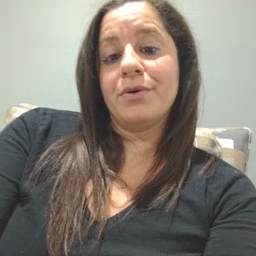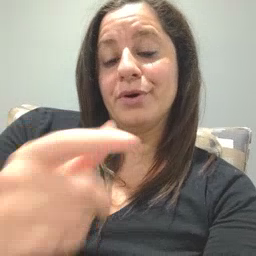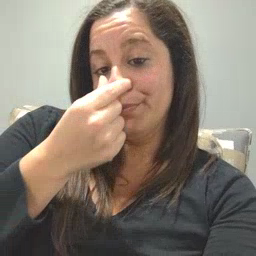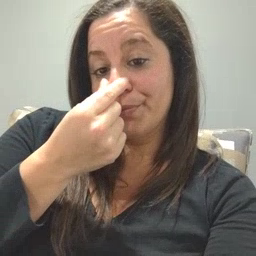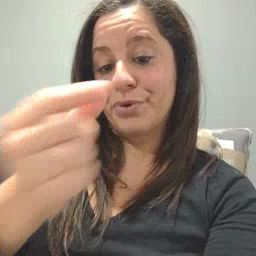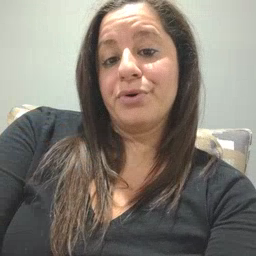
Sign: potty